Question: I'm looking at starting Android Development. I have downloaded the ADT Bundle from <URL>.
I wish to look at some of the Android app samples. In eclipse you can make a new Android App, from a pre existing sample code, like explained here: <URL>
In the ADT bundle none of these three options appear; Only the following window appears.

How do I add the samples to the ADT Bundle?
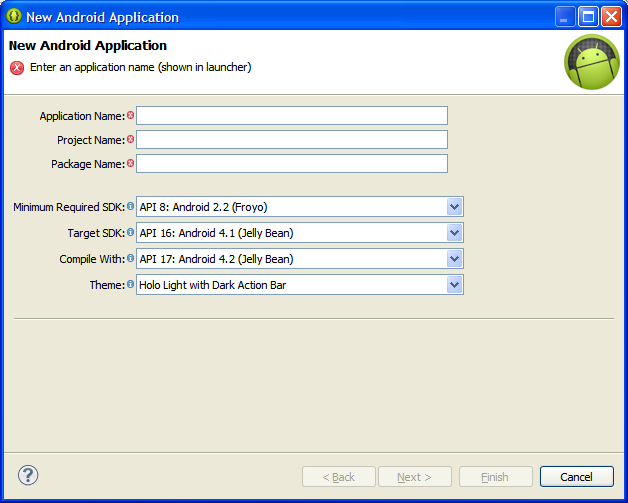
Answer: Go to File>> New>>Others.
In the New Dialog, go to Android and select Android Sample Project.